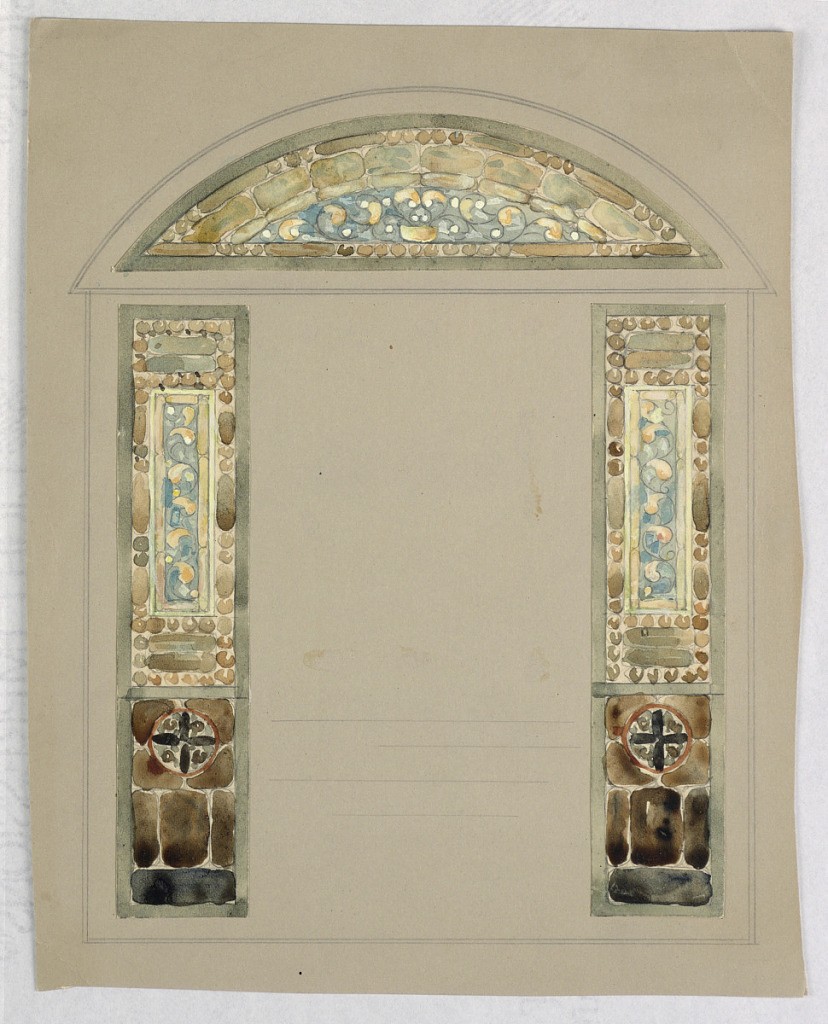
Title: Design for stained glass
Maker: Alice Cordelia Morse, American, 1863–1961
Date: late 19th century
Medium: Brush and gouache on paper, mounted on illustration board
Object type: Drawing
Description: Design of two vertical rectangles (posts) topped with a lunette (semi-circle). All are painted in chartreuse, yellow and light blue. The two posts have additional design in the lower third in dark brown with a cross within a circle.